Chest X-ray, PA view. Patient: 21 years old, sex M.
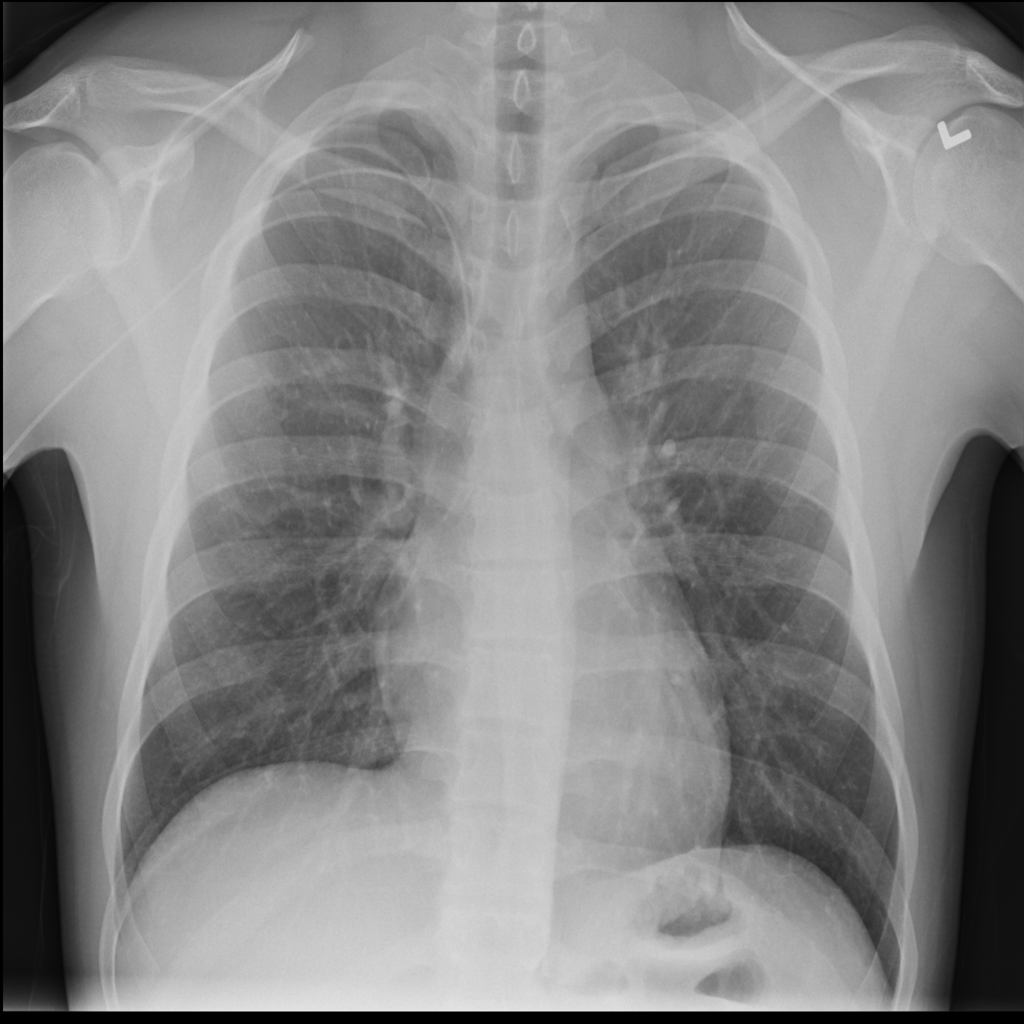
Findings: No Finding